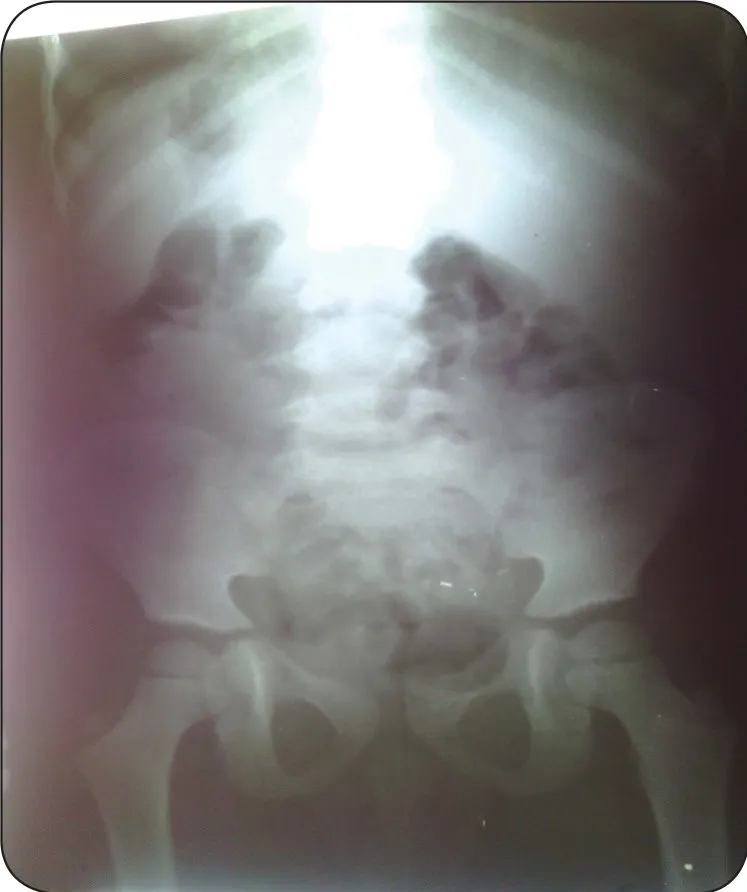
Anteroposterior radiograph after treatment that shows no rocks in colon.
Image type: radiology (x_ray)